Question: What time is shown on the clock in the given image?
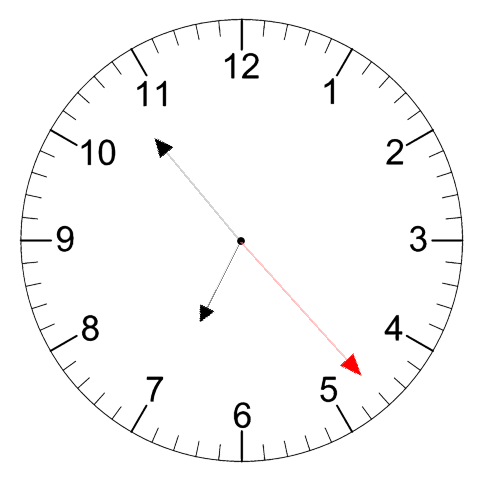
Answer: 06:53:23